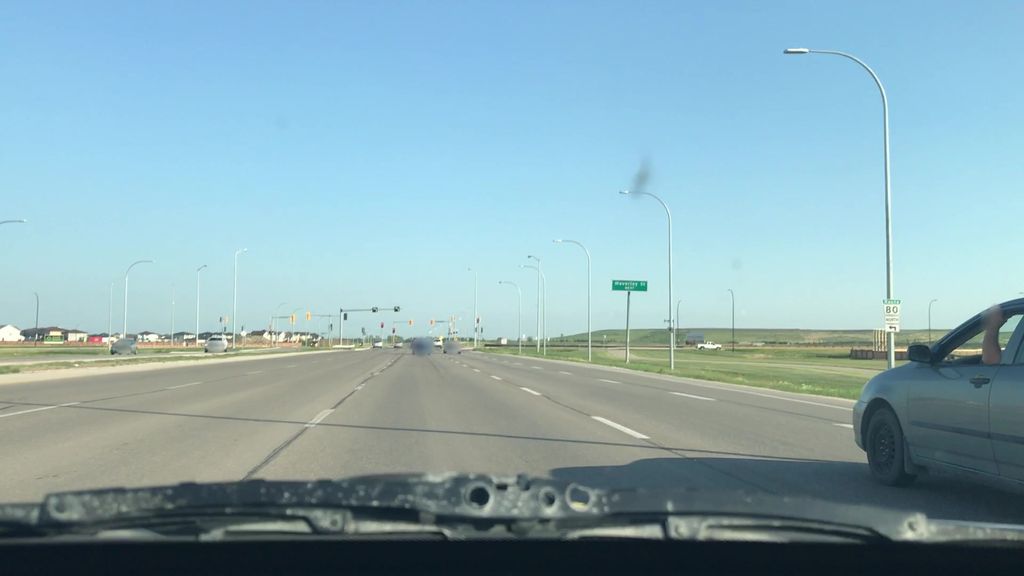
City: winnipeg